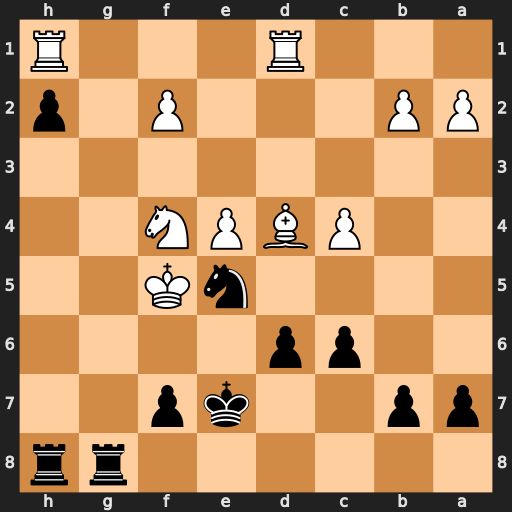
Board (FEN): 6rr/pp2kp2/2pp4/4nK2/2PBPN2/8/PP3P1p/3R3R
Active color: b
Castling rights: -
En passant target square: -
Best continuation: f6 Ng6+ Rxg6 Bxe5 Rg5+